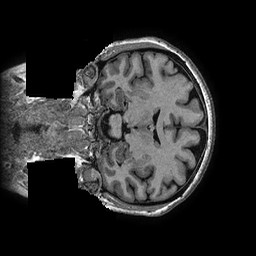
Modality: T1w
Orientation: coronal
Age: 54
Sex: female
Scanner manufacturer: ge
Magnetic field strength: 3 T
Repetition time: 0.006952 s
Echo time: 0.00292 s